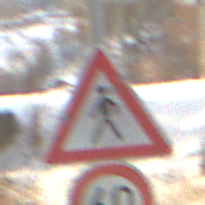
Verkehrszeichen: FussgaengerRechts
Zusatzzeichen unten: Geschwindigkeit60
Umgebung: Roofed, Suburban
Tageszeit: MorningAfternoon
Wetter: PartlyCloudy
Licht: Natural
Jahreszeit: Winter
Kontrast: LowContrast